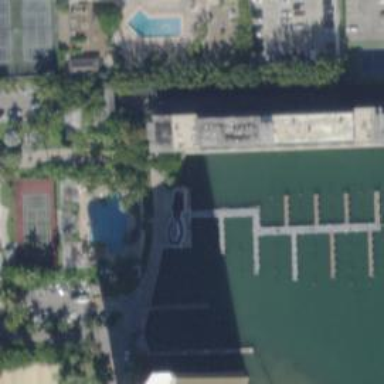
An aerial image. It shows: Building located in marina.